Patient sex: F
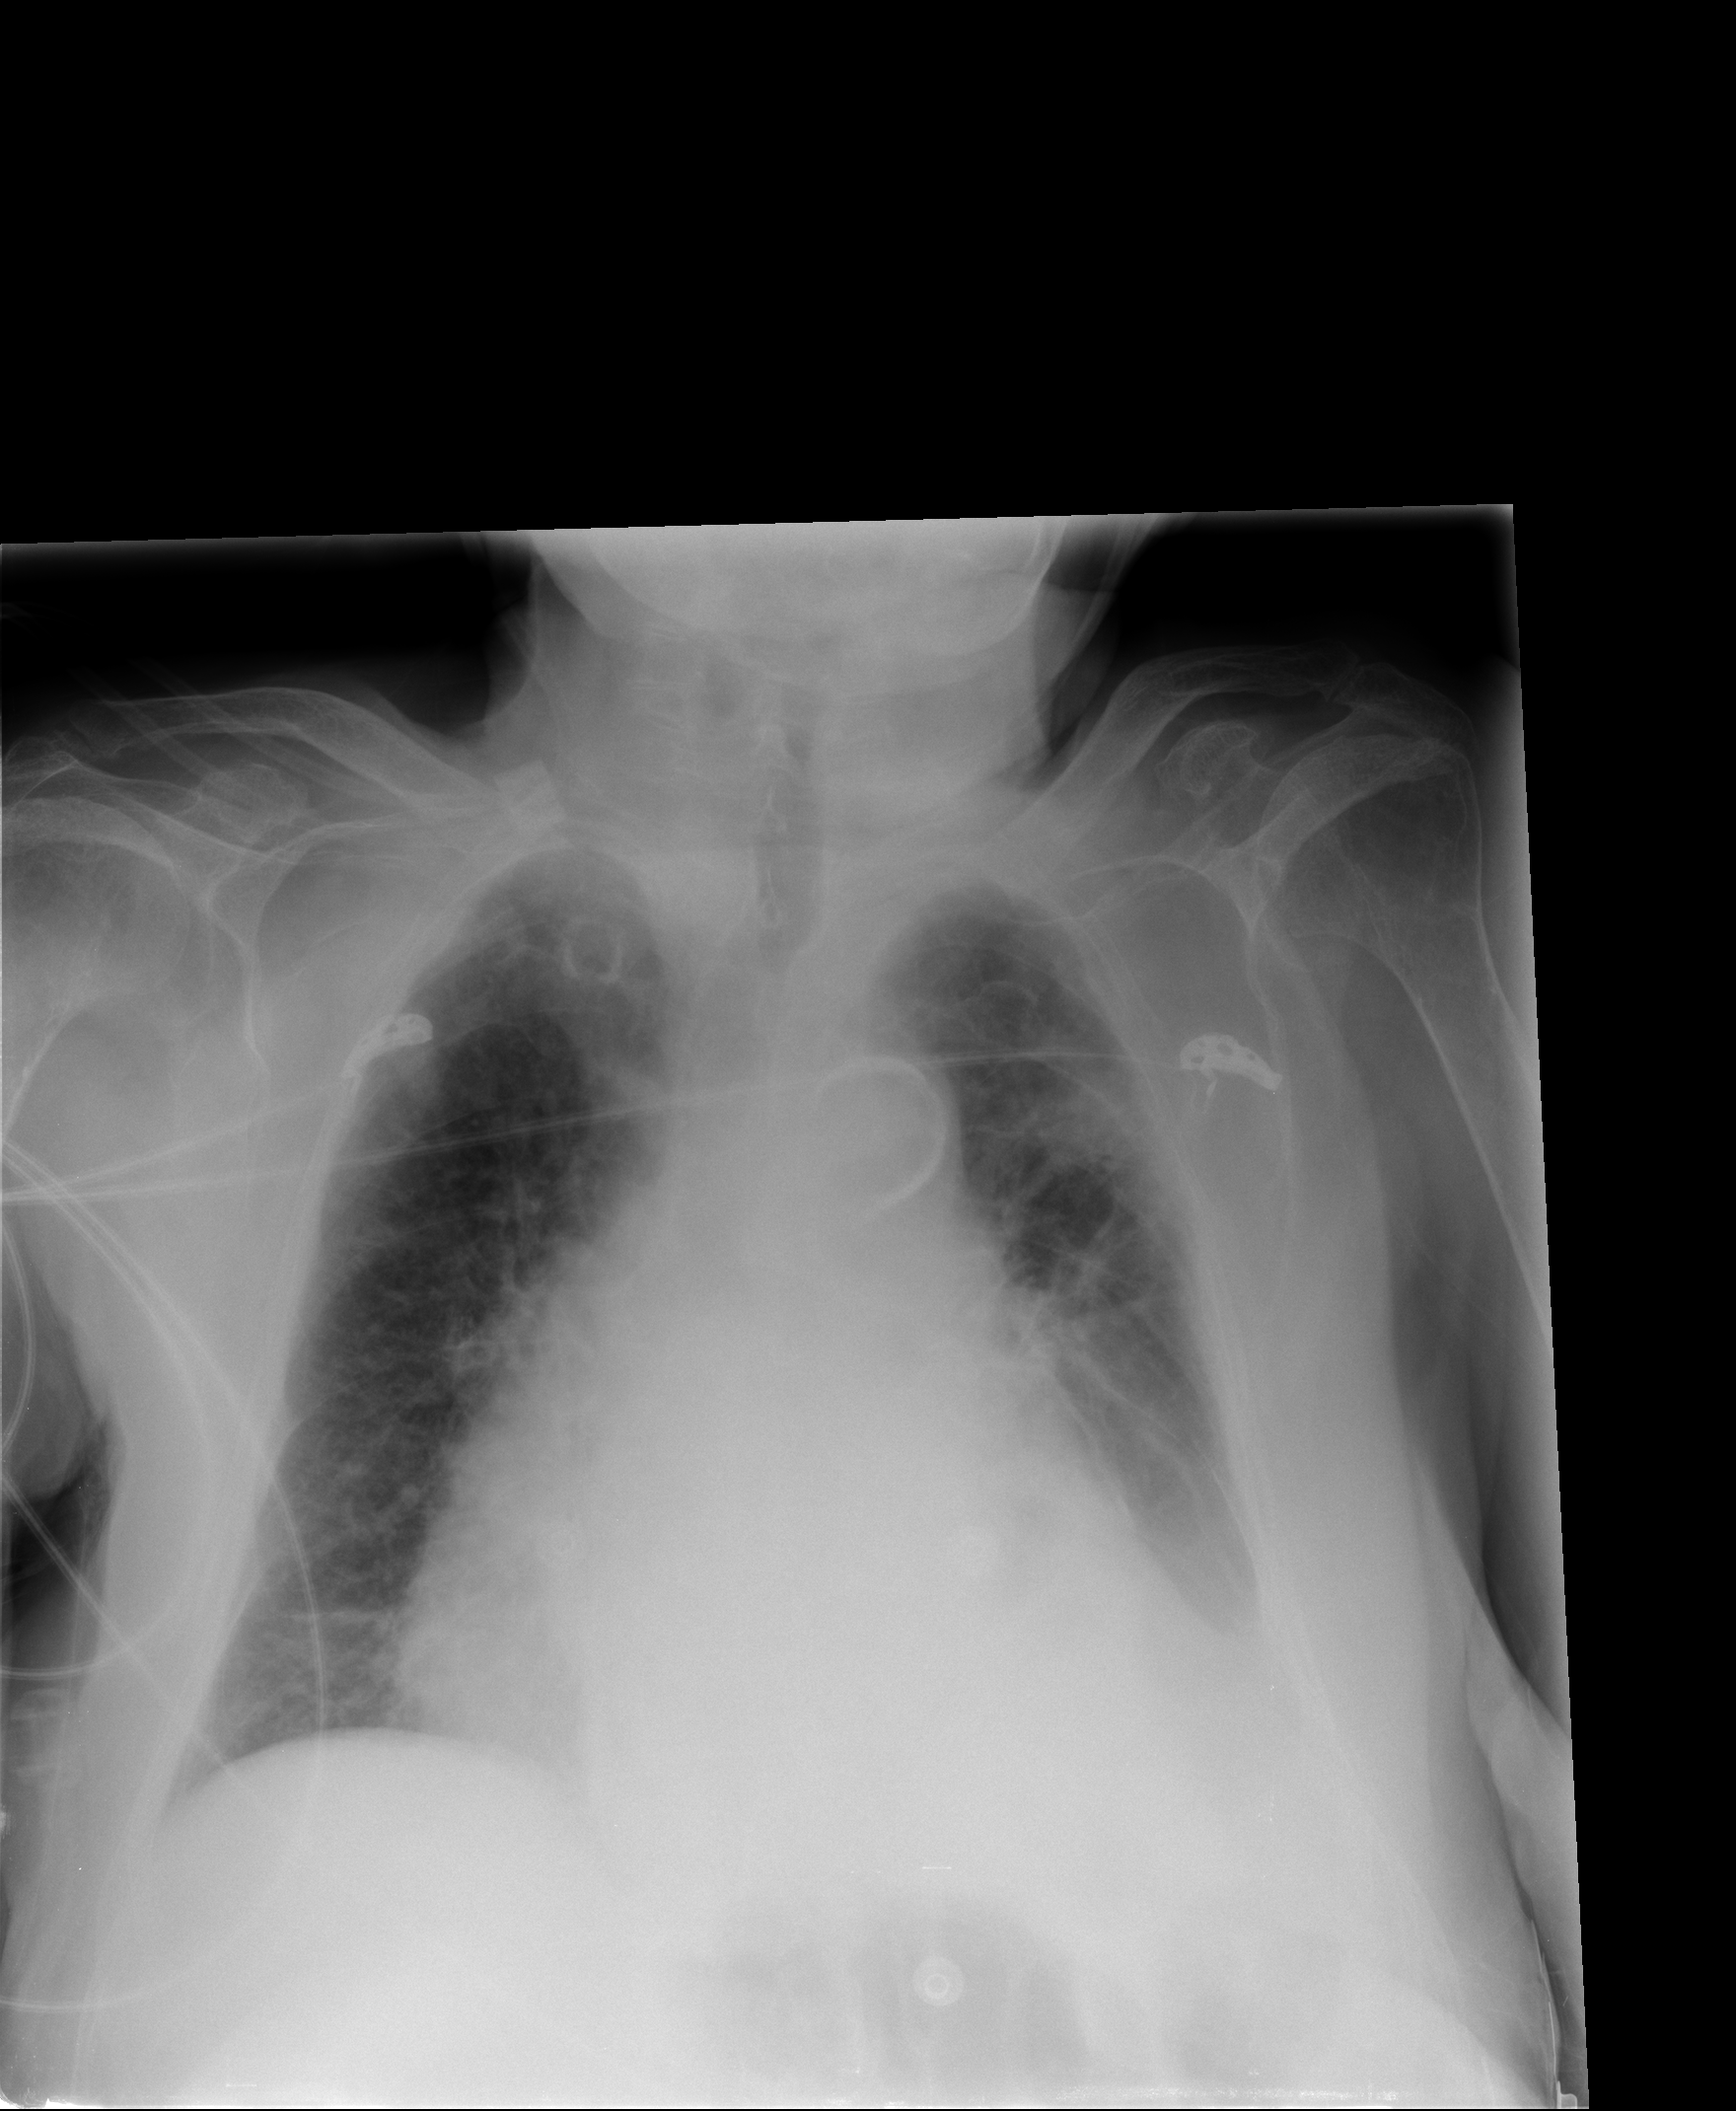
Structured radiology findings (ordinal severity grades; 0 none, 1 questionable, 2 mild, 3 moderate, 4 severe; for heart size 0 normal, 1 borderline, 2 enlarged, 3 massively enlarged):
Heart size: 2
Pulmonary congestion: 2
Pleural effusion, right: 0
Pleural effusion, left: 2
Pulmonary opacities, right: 0
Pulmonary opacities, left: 2
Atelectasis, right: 2
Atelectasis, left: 2